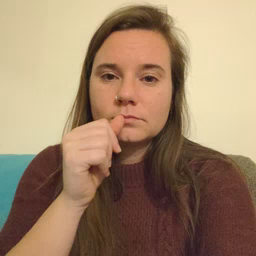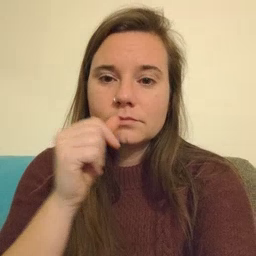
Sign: cat